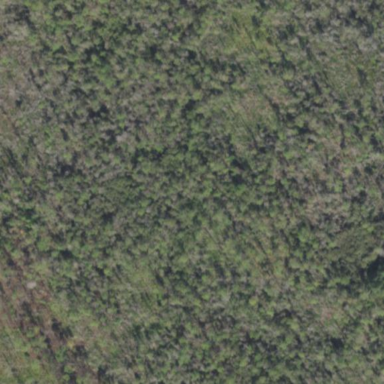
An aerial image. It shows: Woodland with needle-leaved trees.